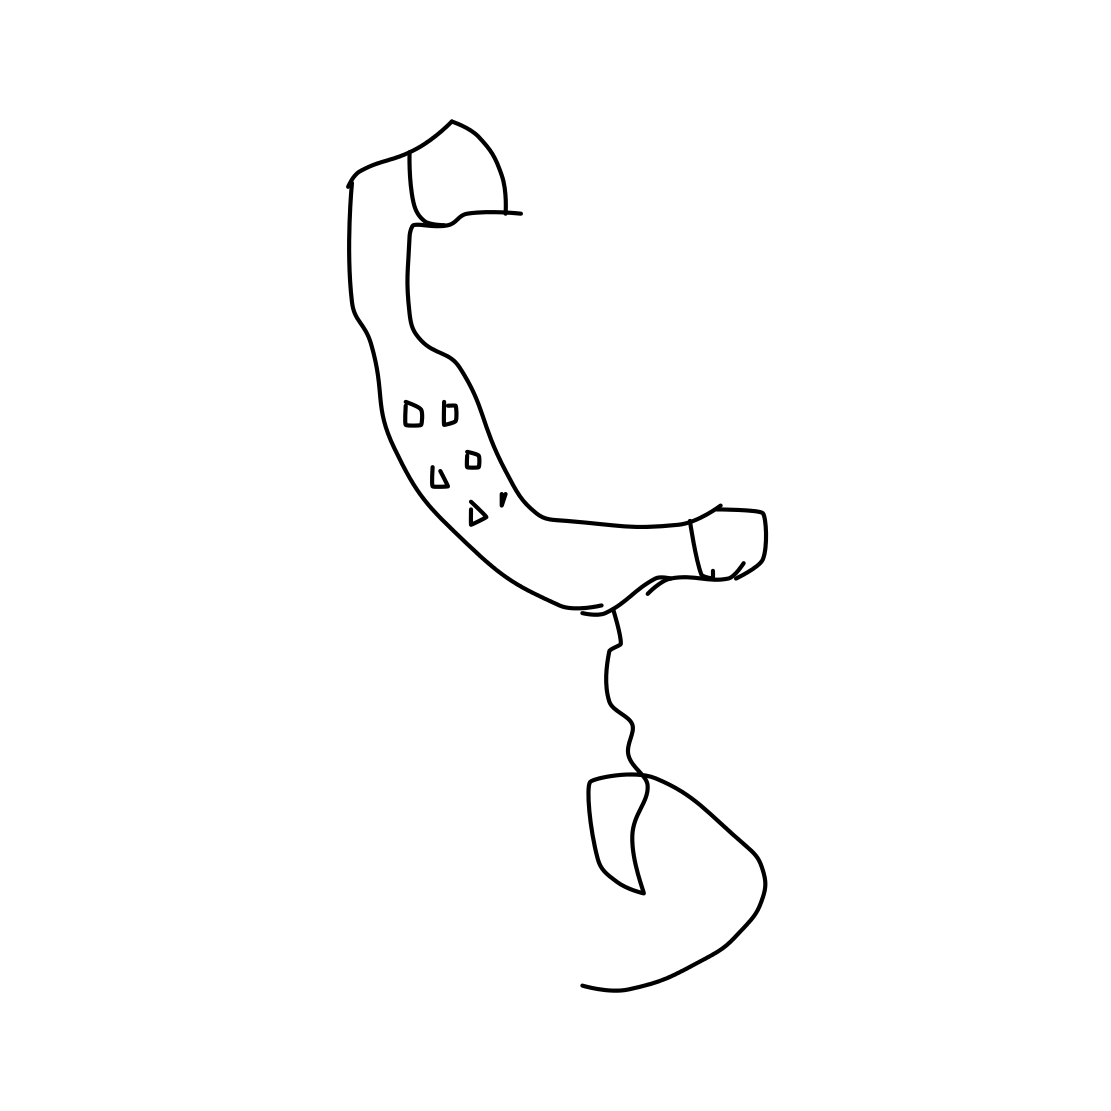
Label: telephone